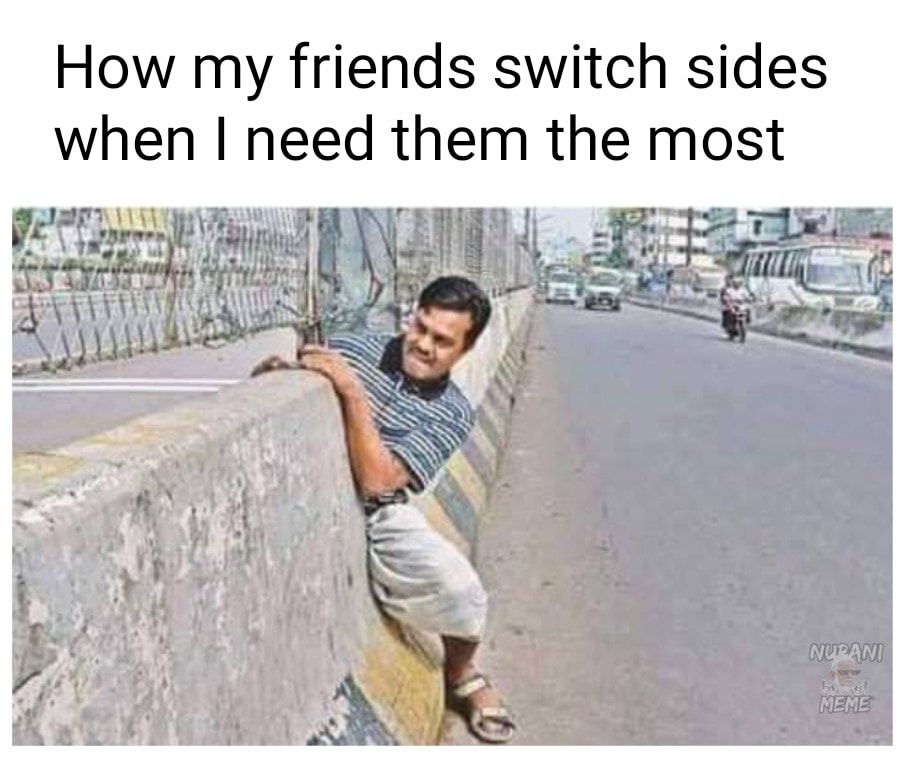
Caption: How my friends switch sides when I need them the most
Label: non-hate